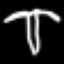
Label: palm tree